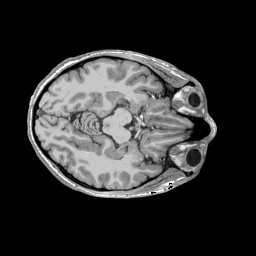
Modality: T1w
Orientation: coronal